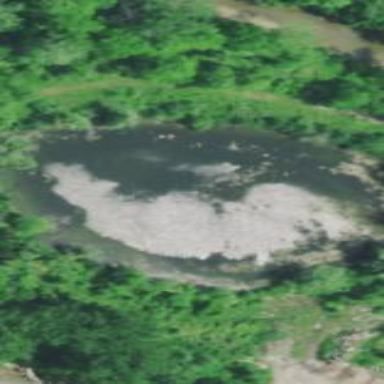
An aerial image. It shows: Serene pond surrounded by nature.